Question:
The above screengrab is from Firefox. The cursor is hovering over the yellow spot at the left hand side of the image. It is an '' element (well actually it's an image together with an image map containing a single circular '<area>' element, but I assume this distinction is unimportant) that has been created and styled in JavaScript, including the application of a title attribute (constructed by cutting and gluing strings). How can I get this to behave and show the intended character, an en dash, instead of '&ndash;'? It works for innerHTML (the text "Barrow-In-Furness" in the top middle-left is a div that was also created using JavaScript, and its innerHTML set.)
Edit: In response to question of Domenic: Here is the JavaScript function that builds and applies the title attribute (in addition to performing other jobs):
'''
var StyleLinkMarker = function (LinkNumber, EltA, EltI) {
var AltText = LocationName[LinkStart[LinkNumber]] +
" to " +
LocationName[LinkEnd[LinkNumber]];
if (!EltA) {
EltA = document.getElementById("link_marker_area" + LinkNumber);
EltI = document.getElementById("link_marker_img" + LinkNumber);
}
if (LinkStatus[LinkNumber] === 9) {
var CanBuyLinkCode = BoardPreviewMode ? 0 : CanBuyLink(LinkNumber);
if (CanBuyLinkCode === 0) {
EltI.src = ImagePath + "icon-buylink-yes.png";
AltText += " (you can buy this " + LinkAltTextDescription + ")";
} else {
EltI.src = ImagePath + "icon-buylink-no.png";
AltText += " (you cannot buy this " + LinkAltTextDescription;
AltText += CanBuyLinkCode === 1 ?
", because you aren't connected to it)" :
", because you would have to buy coal from the Demand Track, and you can't afford to do that)";
}
} else if ( LinkStatus[LinkNumber] === 8 ||
(LinkStatus[LinkNumber] >= 0 && LinkStatus[LinkNumber] <= 4)
) {
EltI.src = ImagePath + "i" + LinkStatus[LinkNumber] + ".png";
if (LinkStatus[LinkNumber] === 8) {
AltText += " (orphan " + LinkAltTextDescription + ")";
} else {
AltText += " (" +
LinkAltTextDescription +
" owned by " +
PersonReference(LinkStatus[LinkNumber]) +
")";
}
} else {
throw "Unexpected Link Status";
}
EltA.alt = AltText;
EltA.title = AltText;
};
'''
'LocationName' is as follows:
'''
var LocationName = [
"Barrow&ndash;In&ndash;Furness", "Birkenhead", "Blackburn", "Blackpool",
"Bolton", "Burnley", "Bury", "Colne",
"Ellesmere Port", "Fleetwood", "Lancaster", "Liverpool",
"Macclesfield", "Manchester", "The Midlands", "Northwich",
"Oldham", "Preston", "Rochdale", "Scotland",
"Southport", "Stockport", "Warrington &amp; Runcorn", "Wigan",
"Yorkshire"
];
'''
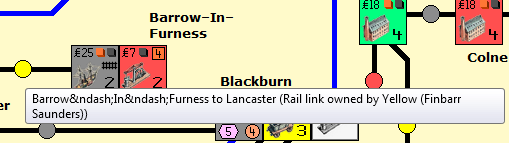
Answer: You aren't setting the title , you are setting the title , which expects text and not HTML (although the 'setAttribute' method also expects a text string).
Generally speaking, when dealing with DOM manipulation, you provide text and not HTML. '.innerHTML' is the notable exception to this rule.